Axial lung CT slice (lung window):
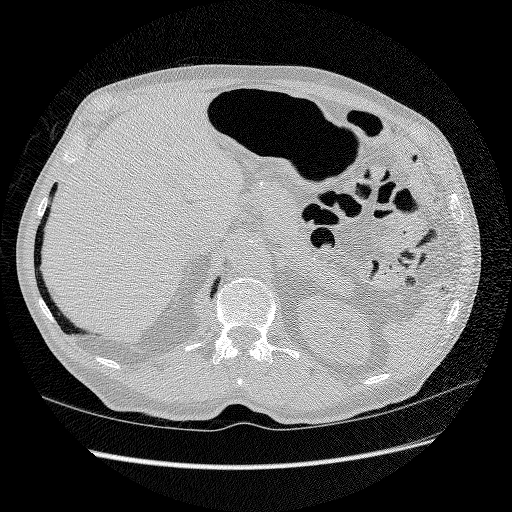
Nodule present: no